Question: How would I inject vertical space between columns as demonstrated in my crude mockup below (if at all possible). Again please forgive my hatchet job on this image but I think it conveys what I'm trying to do. Basically I'm wanting to have "groups" of columns in the grid which then have space to either side of the group.
Ex
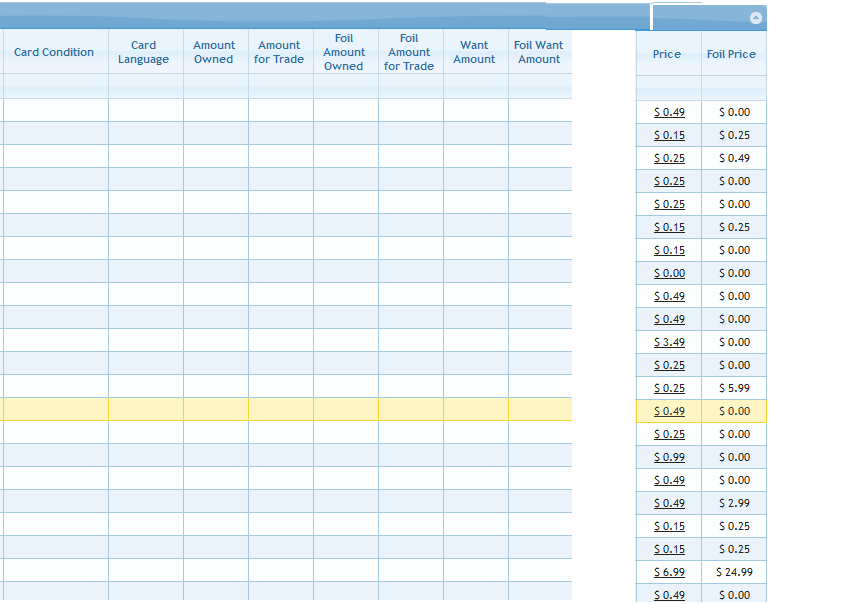
Answer: You have many possibilities to implement your requirements. The most easy way seems me the usage of custom 'padding-right' or 'padding-left' for selected columns. For example you can define CSS like below
'''
.ui-jqgrid tr.ui-row-ltr td.myCustomColumnClass { padding-right: 10px; }
'''
and assign class '"myCustomColumnClass"' to all cells of the column by usage 'classes: "myCustomColumnClass"' for the column definition in 'colModel'. I suppose that it's want you need.
Another possibility will be just including empty column like
'''
{ name: "empty1", width: 10, sortable: false, hidedlg: true, search: false,
resizable: false, fixed: true }
'''
in the grid. If it's needed you can additionally remove partition (vertical lines) between the empty column and the previous/next one by assigning 'classes: "noVerticalLines"' to the previous column. You can define CSS for the class "noVerticalLines" like below
'''
.ui-jqgrid tr.ui-row-ltr td.noVerticalLines { border-right-color: transparent; }
'''
<URL> shows all the possibilities:

: You can use additionally the tricks from <URL>. If you define for example CSS
'''
.ui-jqgrid tr.ui-row-ltr td.noHorizLines { border-bottom-color: transparent; }
'''
and add "noHorizLines" class to the column "empty1"
'''
{ name: "empty1", width: 10, sortable: false, hidedlg: true, search: false,
resizable: false, fixed: true, classes: "noHorizLines" }
'''
you will get the following results

(see <URL>.
Additionally, if you get the data from the server, it could be required to add one more empty string "" in the array of the data returned from the server. It's better to do such insertion of empty string on the client side instead of modifying the server code. So I recommend you to use 'beforeProcessing' for the purpose. You can just enumerate items returned from the server and insert empty string using <URL> function.